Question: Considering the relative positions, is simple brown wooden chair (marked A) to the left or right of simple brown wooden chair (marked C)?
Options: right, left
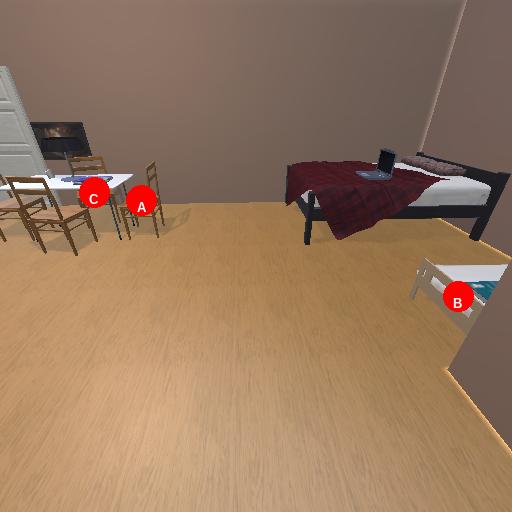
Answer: right